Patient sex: F
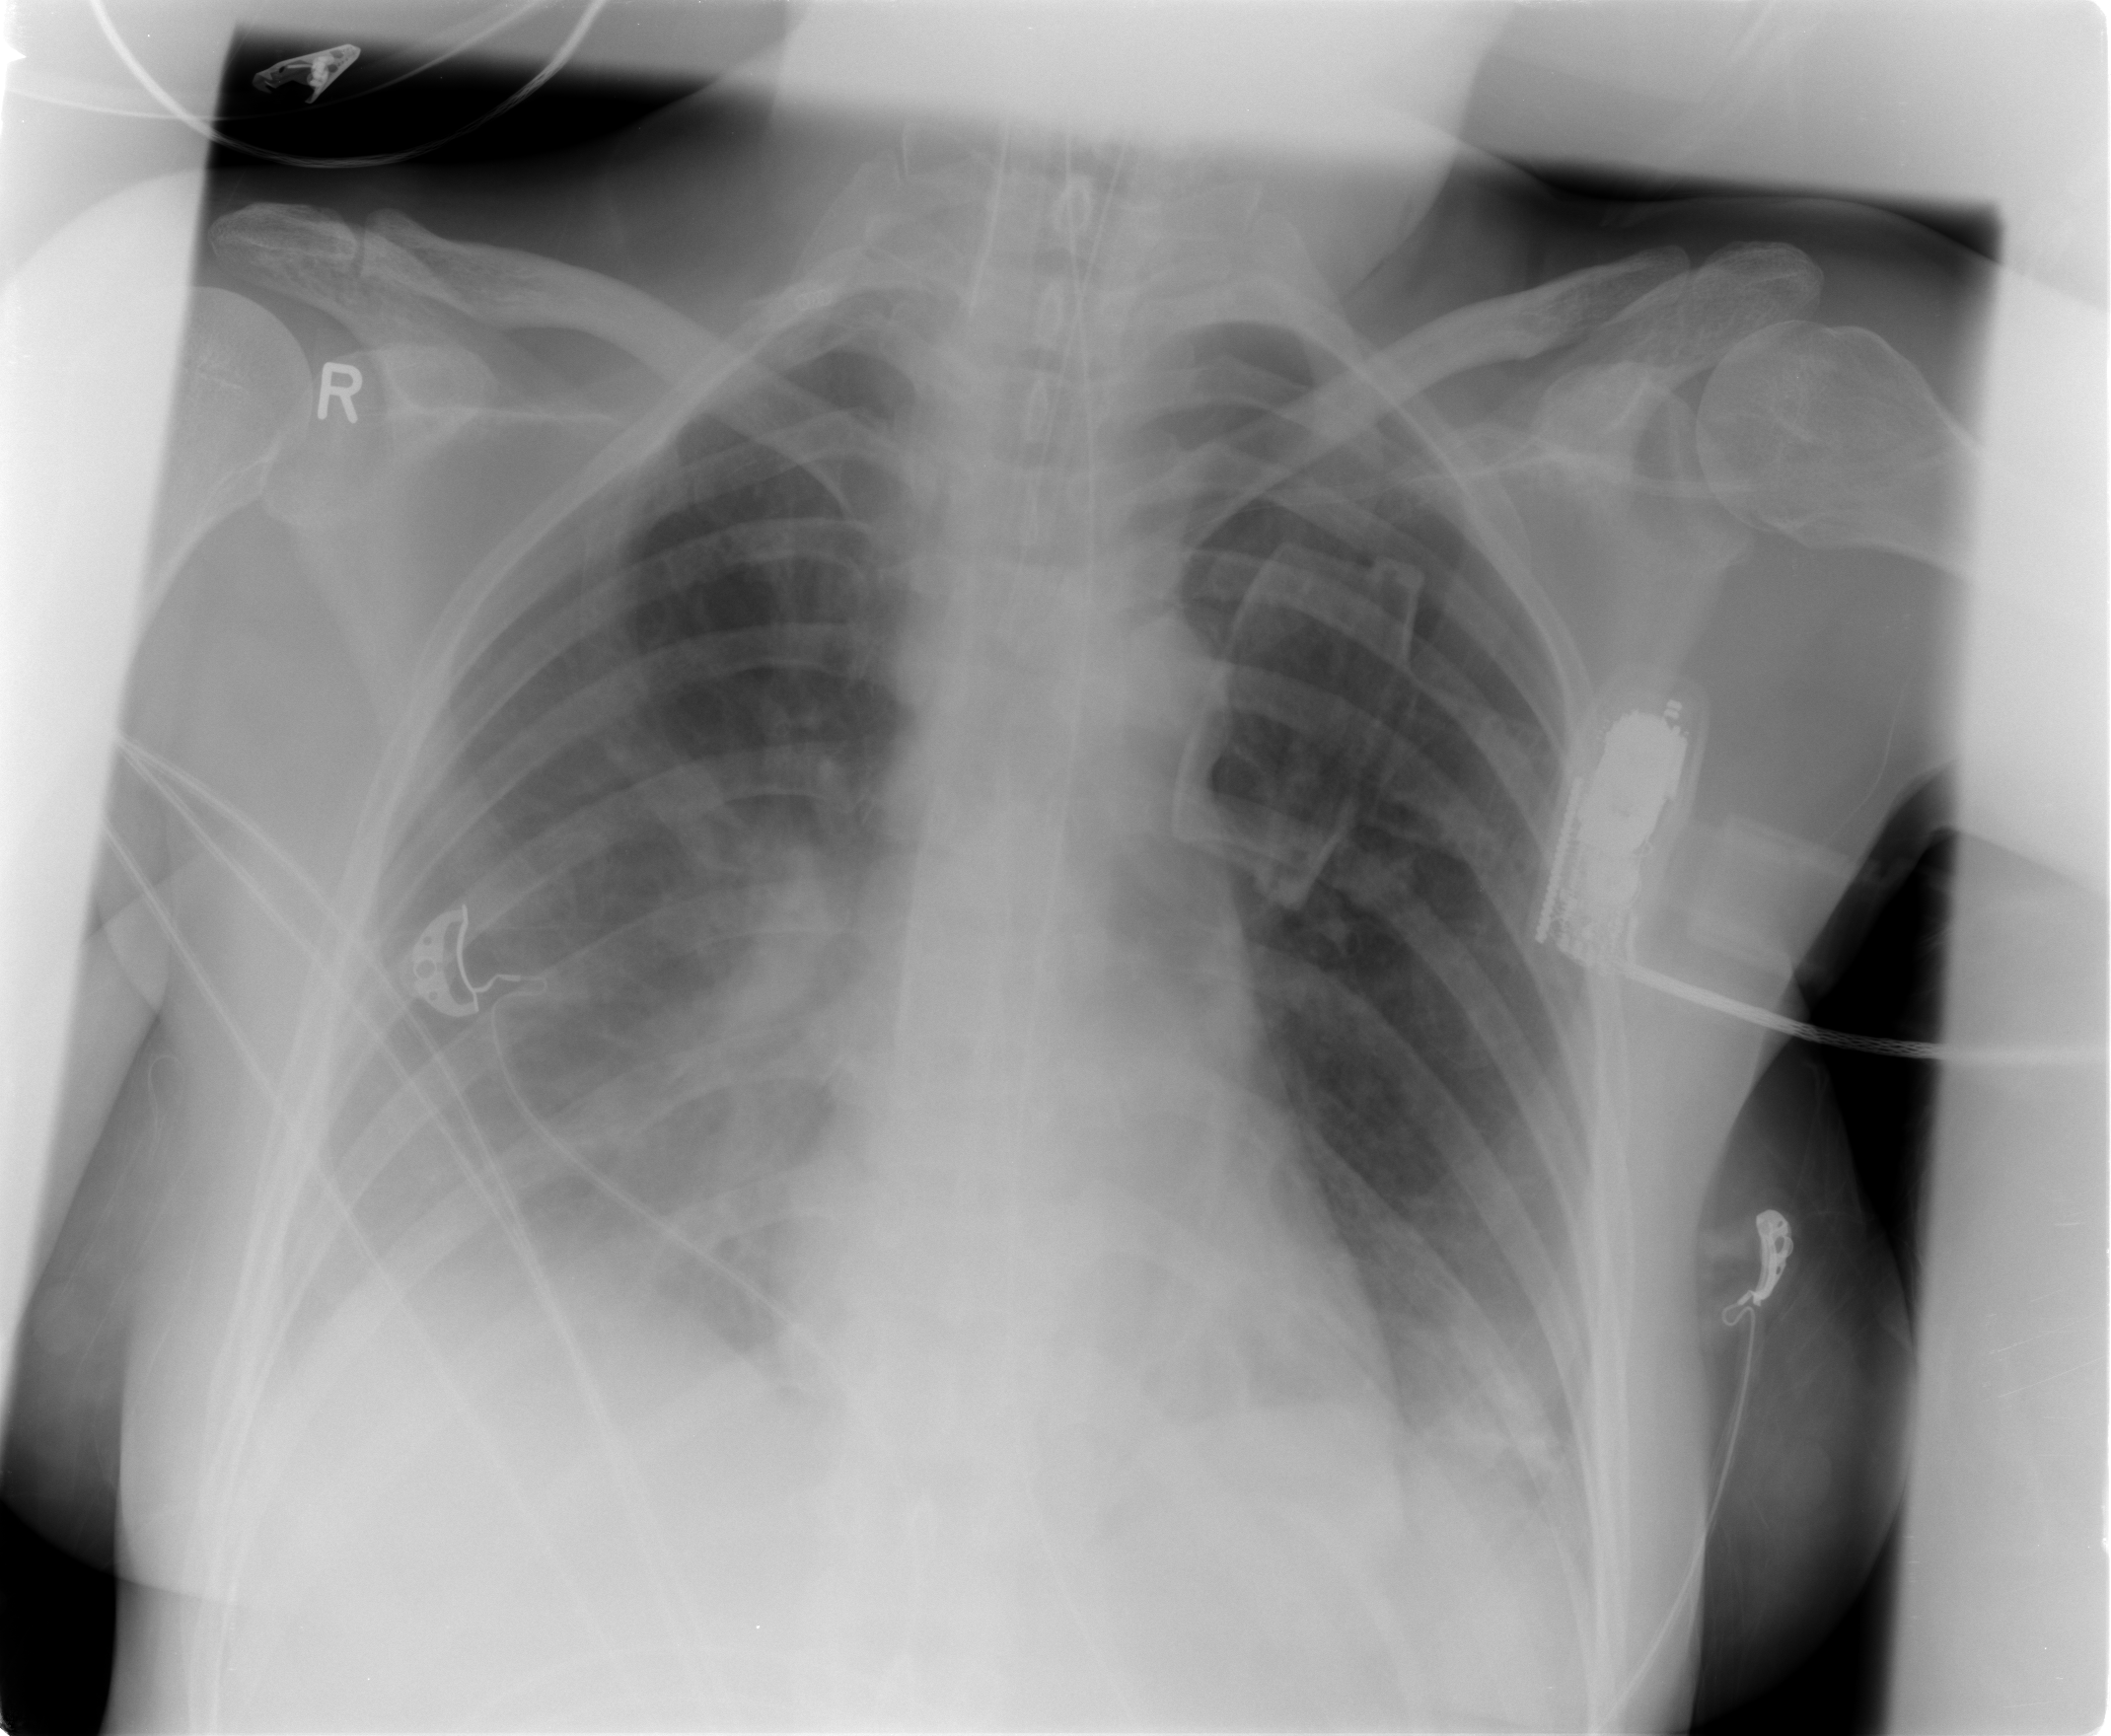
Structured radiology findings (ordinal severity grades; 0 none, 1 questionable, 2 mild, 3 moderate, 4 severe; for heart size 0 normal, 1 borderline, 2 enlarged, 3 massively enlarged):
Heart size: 0
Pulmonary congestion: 0
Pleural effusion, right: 3
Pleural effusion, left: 2
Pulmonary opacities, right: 2
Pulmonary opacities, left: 0
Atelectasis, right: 2
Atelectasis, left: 0